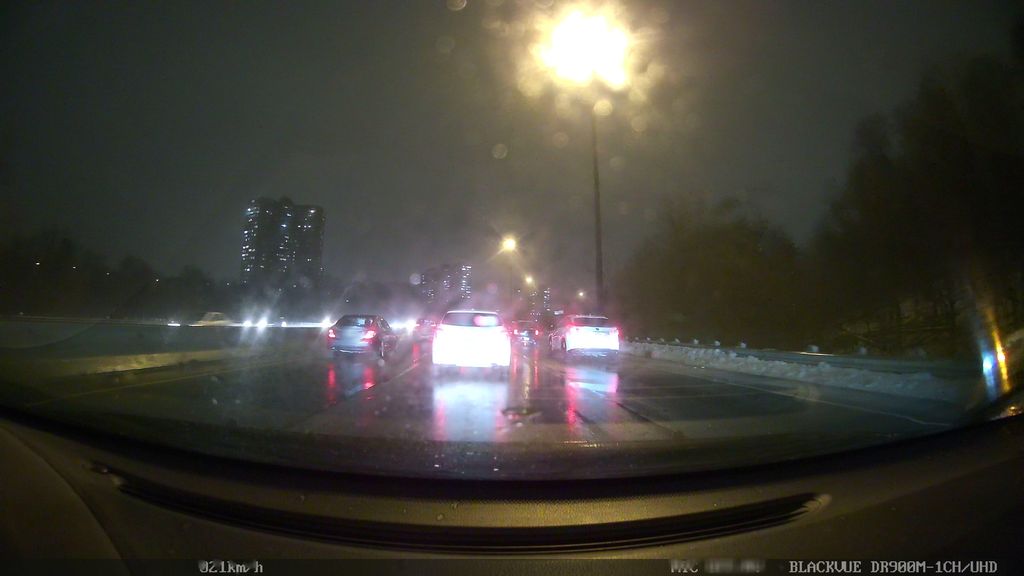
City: toronto